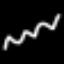
Label: squiggle